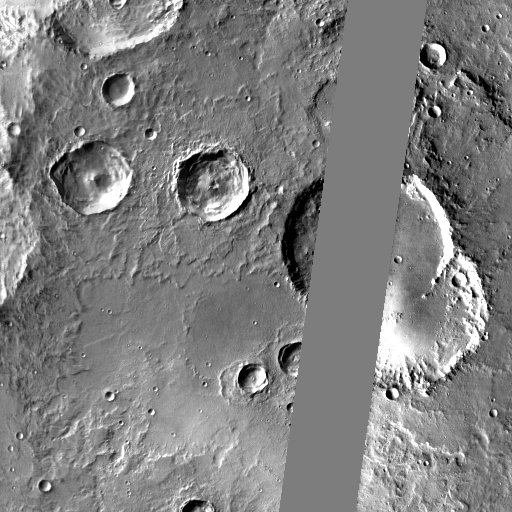
Crater classes present: Background, Other, Layered